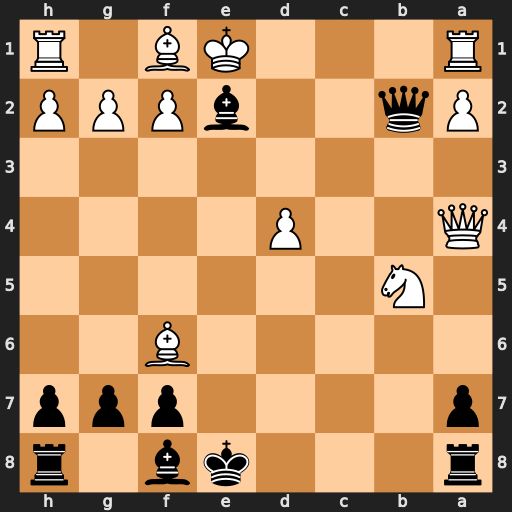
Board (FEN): r3kb1r/p4ppp/5B2/1N6/Q2P4/8/Pq2bPPP/R3KB1R
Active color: b
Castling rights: KQkq
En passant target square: -
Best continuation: Bb4+ Nc3+ Kf8